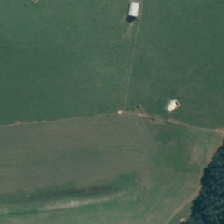
Land cover: shortrotation_cropland